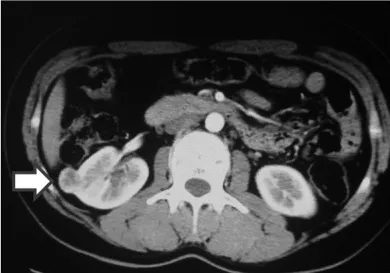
Photographs of computed tomography (CT) of the liver and kidney. C. The lesion of kidney was significantly enhanced after contrast enhancement (indicated by arrow).
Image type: radiology (ct)